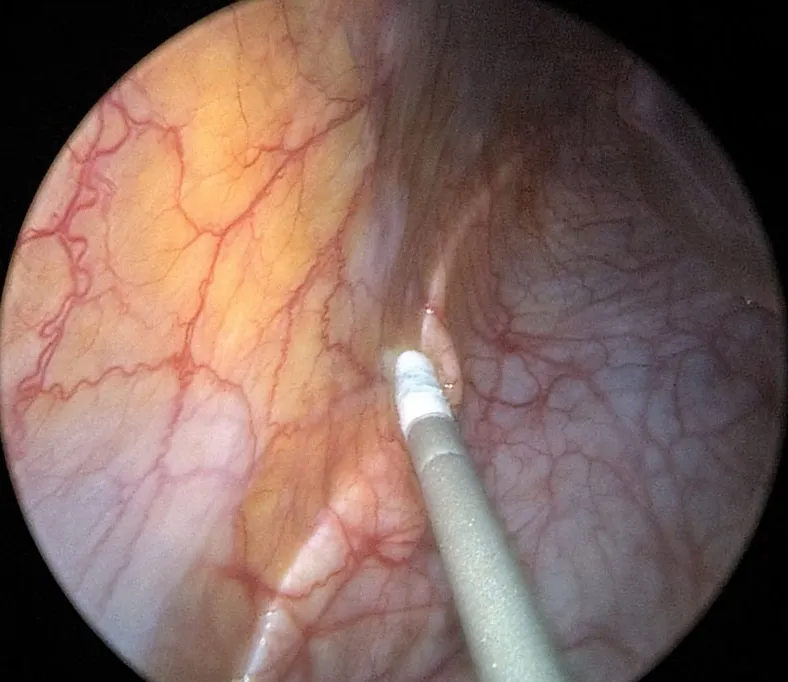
Laparoscopic view of the cyst wall noted behind the posterior peritoneum.
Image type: medical_photograph (other_medical_photograph)